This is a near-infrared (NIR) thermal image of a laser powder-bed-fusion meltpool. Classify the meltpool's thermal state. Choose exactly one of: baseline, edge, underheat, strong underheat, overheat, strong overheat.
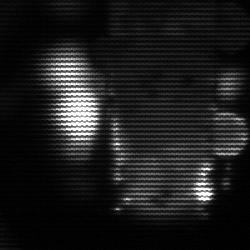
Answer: strong underheat